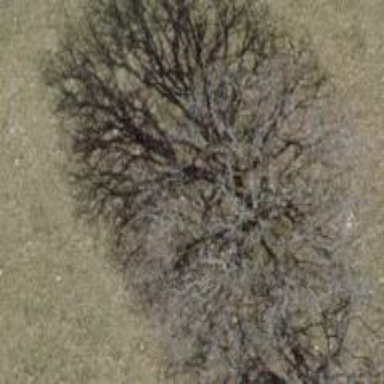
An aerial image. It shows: Beautiful tree in nature.